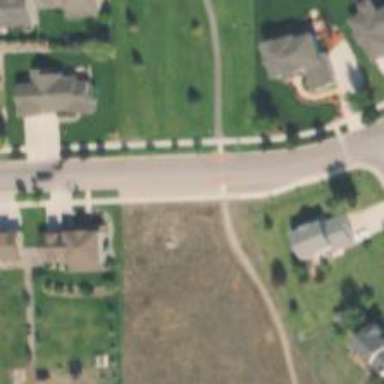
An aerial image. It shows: Unmarked road crossing.